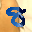
Label: 8